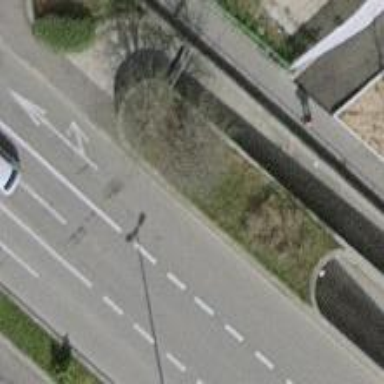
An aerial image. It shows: Road tunnel designed for service vehicles.